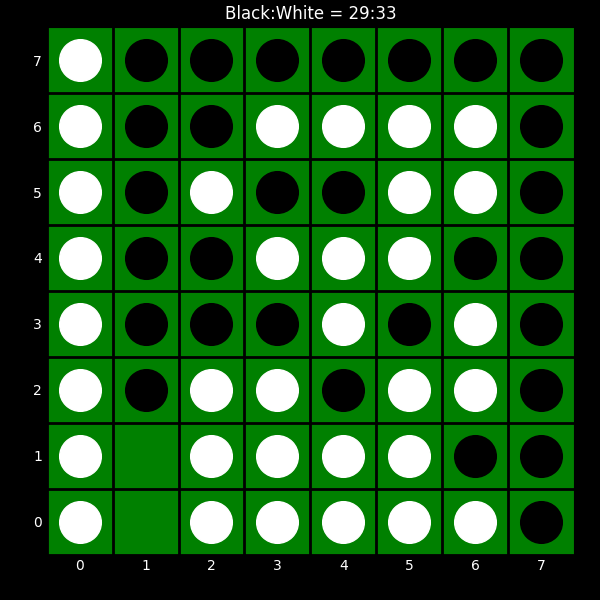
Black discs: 29
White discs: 33